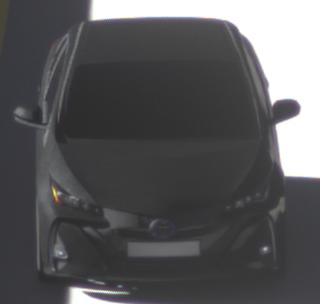
Make: Toyota
Model: Prius 1.8 Plug-In Hybrid
Detailed model: Prius (XW5) Plug-In
Model produced from: 2019/07
Model produced until: 2020/07
Doors: 5
Color: black
Road condition: dry road
Daytime: morning or afternoon
Contrast: high contrast